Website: walmart
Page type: cart
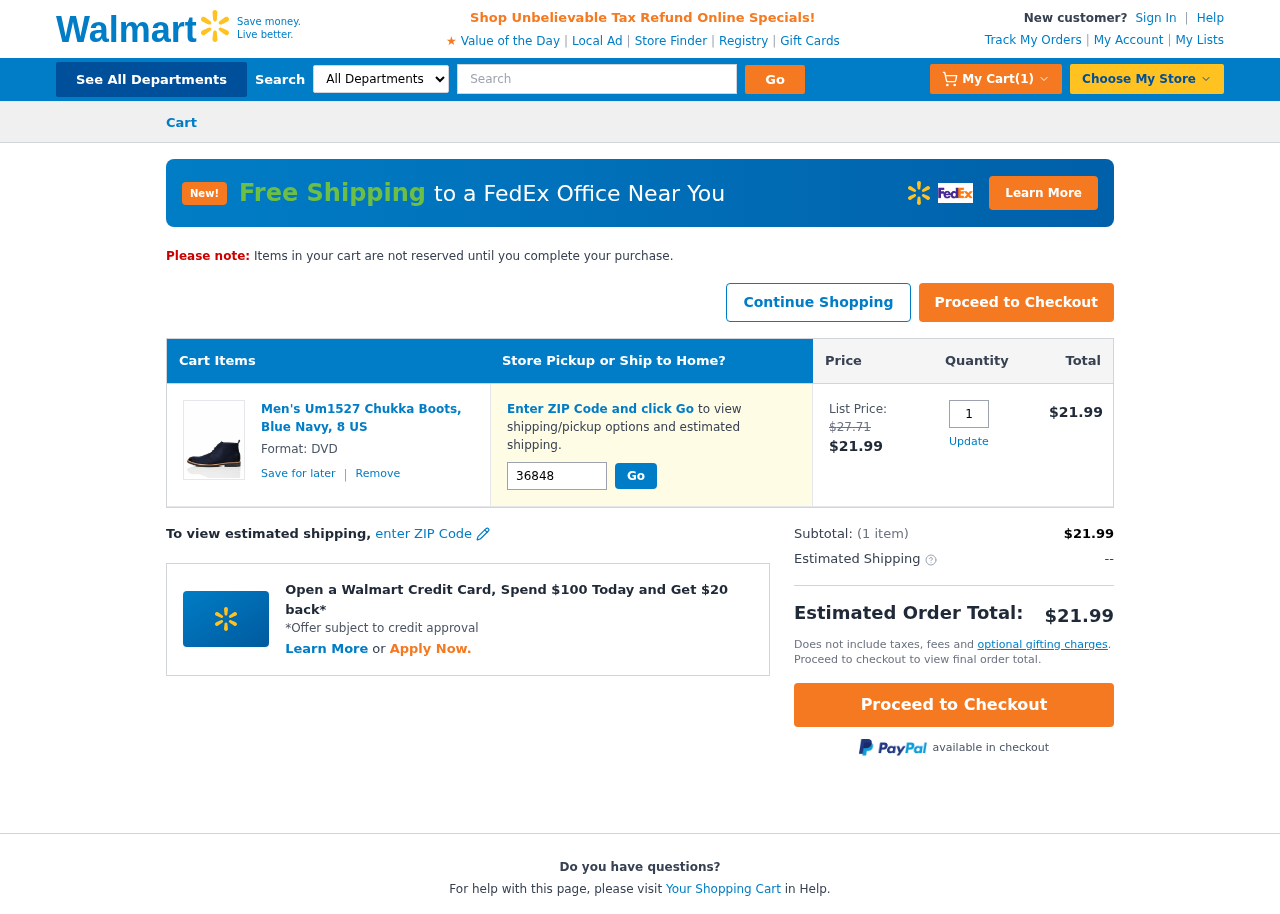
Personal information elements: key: PII_POSTCODE
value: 36848
Product elements: key: PRODUCT1_NAME
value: Men's Um1527 Chukka Boots, Blue Navy, 8 US
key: PRODUCT1_PRICE
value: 21.99
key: PRODUCT1_QUANTITY
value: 1
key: PRODUCT1_ORIGINAL_PRICE
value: $27.71
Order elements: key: ORDER_NUM_ITEMS
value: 1
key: ORDER_SUBTOTAL
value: $21.99
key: ORDER_TOTAL
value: $21.99
Search elements: key: HEADER_SEARCH
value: Search